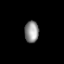
Tissue: lung
Cell type: Others
Senescence score: 0.2266
Nuclear area (px): 300
Mean DAPI intensity: 144.88